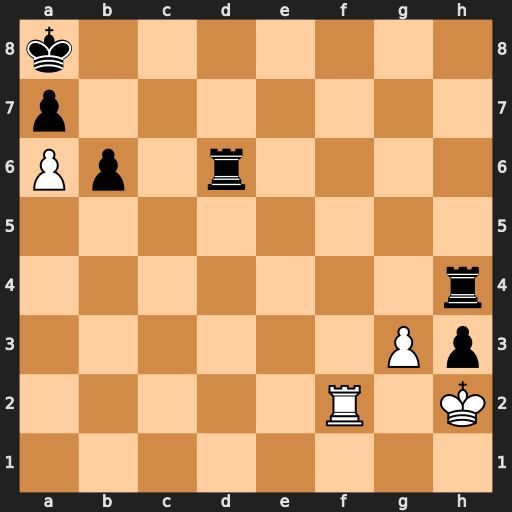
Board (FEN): k7/p7/Pp1r4/8/7r/6Pp/5R1K/8
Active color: w
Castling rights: -
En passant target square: -
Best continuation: Rf8+ Rd8 Rxd8#